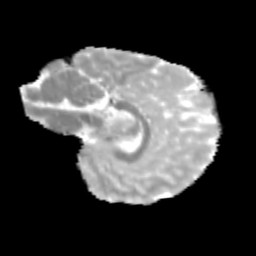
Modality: MD
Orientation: sagittal
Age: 12
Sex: male
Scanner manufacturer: siemens
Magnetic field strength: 3 T
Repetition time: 3.8 s
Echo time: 0.07 s